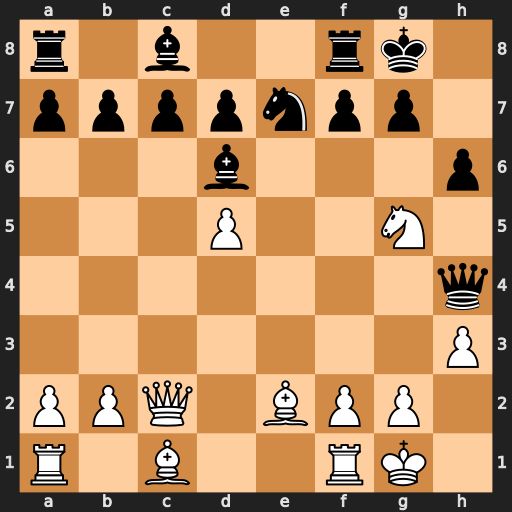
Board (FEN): r1b2rk1/ppppnpp1/3b3p/3P2N1/7q/7P/PPQ1BPP1/R1B2RK1
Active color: w
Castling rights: -
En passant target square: -
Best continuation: Qh7#